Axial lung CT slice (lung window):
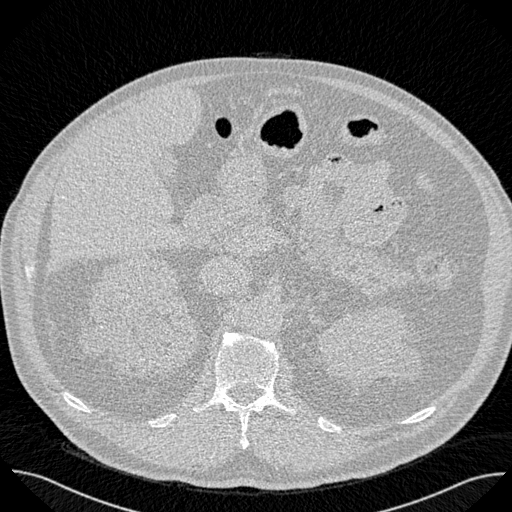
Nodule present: no